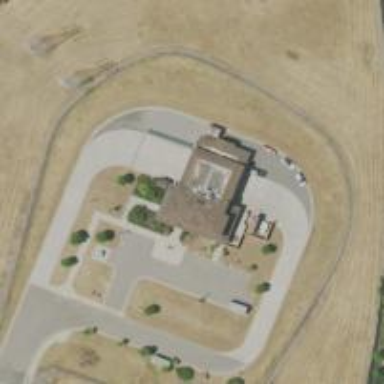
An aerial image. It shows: Driveway tunnel that serves as building passage.